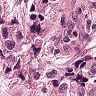
Metastatic tissue present: yes